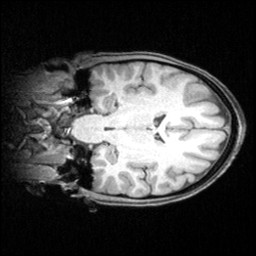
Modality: T1w
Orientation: coronal
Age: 22
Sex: female
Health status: healthy